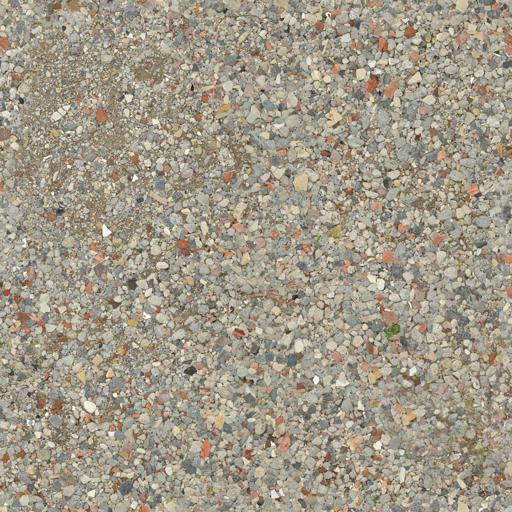
Tags: dirt dirty gravel ground